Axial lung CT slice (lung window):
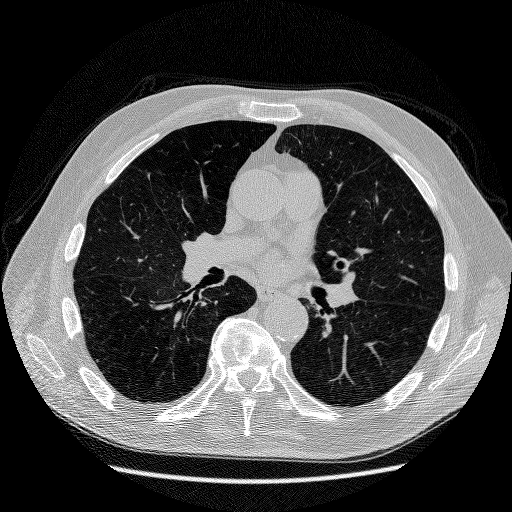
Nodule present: no